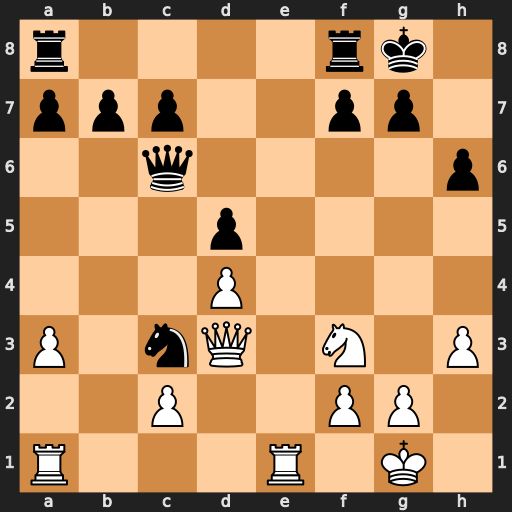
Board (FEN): r4rk1/ppp2pp1/2q4p/3p4/3P4/P1nQ1N1P/2P2PP1/R3R1K1
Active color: w
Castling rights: -
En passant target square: -
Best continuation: Ne5 Qd6 Qxc3